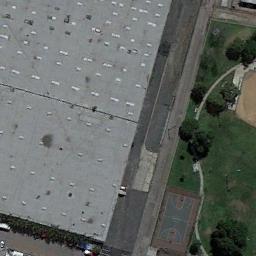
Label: basketball_court